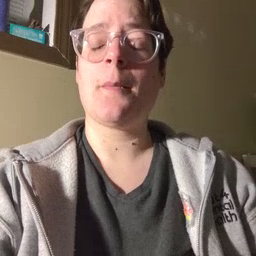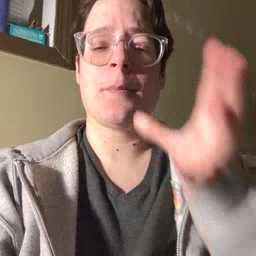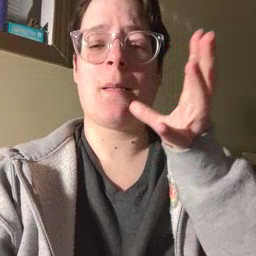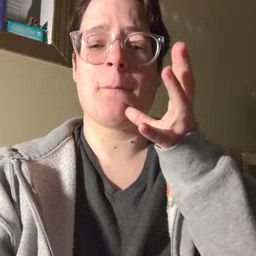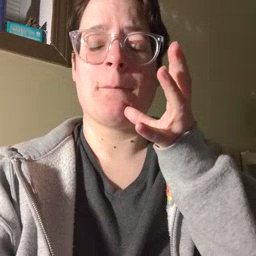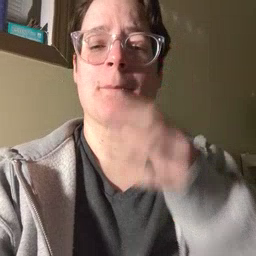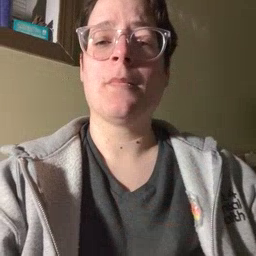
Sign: mom